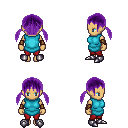
a pixel art fantasy rpg character, female body template, human, tanned skin, teal tunic, red pants, purple twin-tailed hairstyle, cloth bracers, metal boots, four views (front, back, left, right), 2x2 character sprite sheet, small pixel art, hard edges, no anti-aliasing